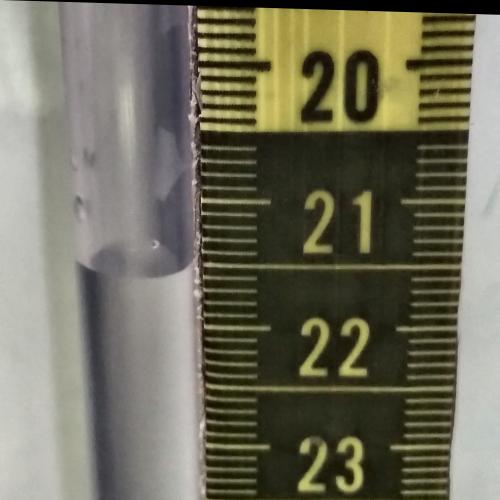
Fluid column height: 21.5 cm